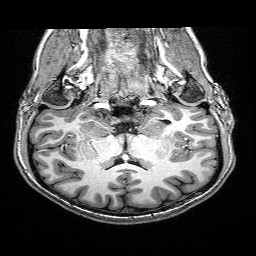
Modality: T1w
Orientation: sagittal